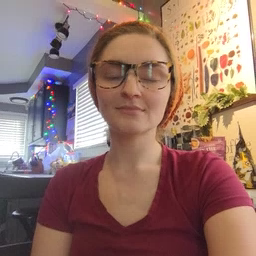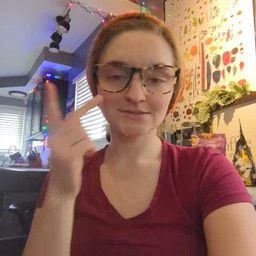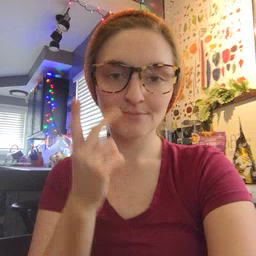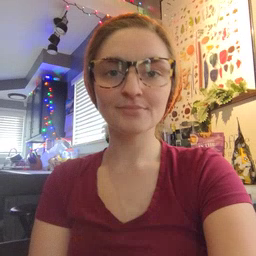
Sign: see